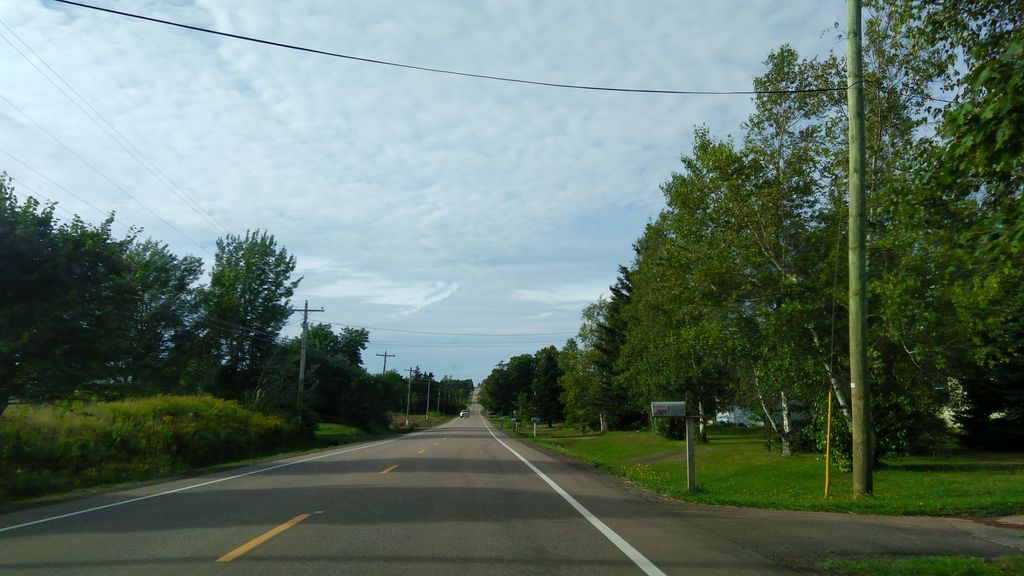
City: charlottetown